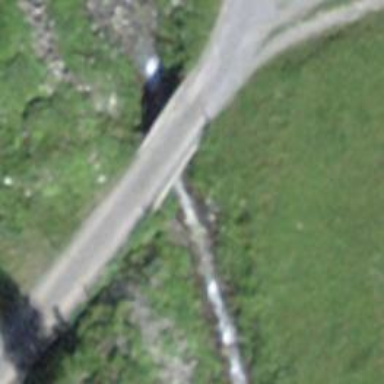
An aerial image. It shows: Track road with bridge. The road has fine gravel surface with grade 2 track type.